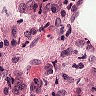
Metastatic tissue present: yes